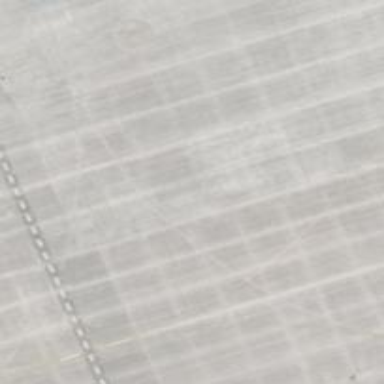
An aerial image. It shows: Concrete taxiway at the airport.